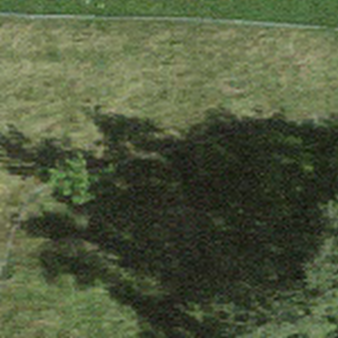
Label: other